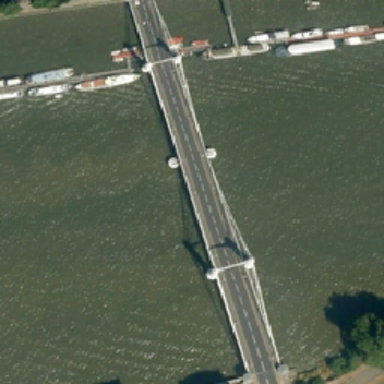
There is a white yacht at one end of the bridge .